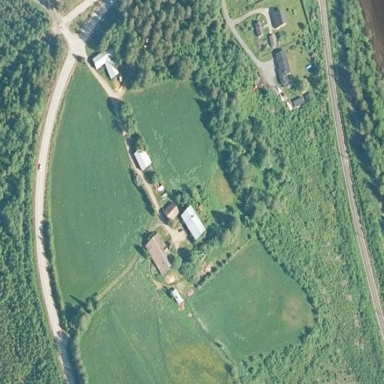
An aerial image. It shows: Farmyard area.